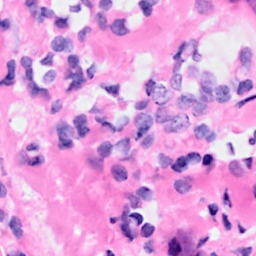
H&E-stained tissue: Breast